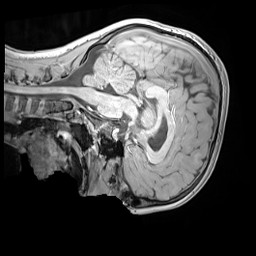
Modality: MP2RAGE
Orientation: sagittal
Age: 11
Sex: male
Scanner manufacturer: siemens
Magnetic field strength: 3 T
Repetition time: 4 s
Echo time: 0.00303 s